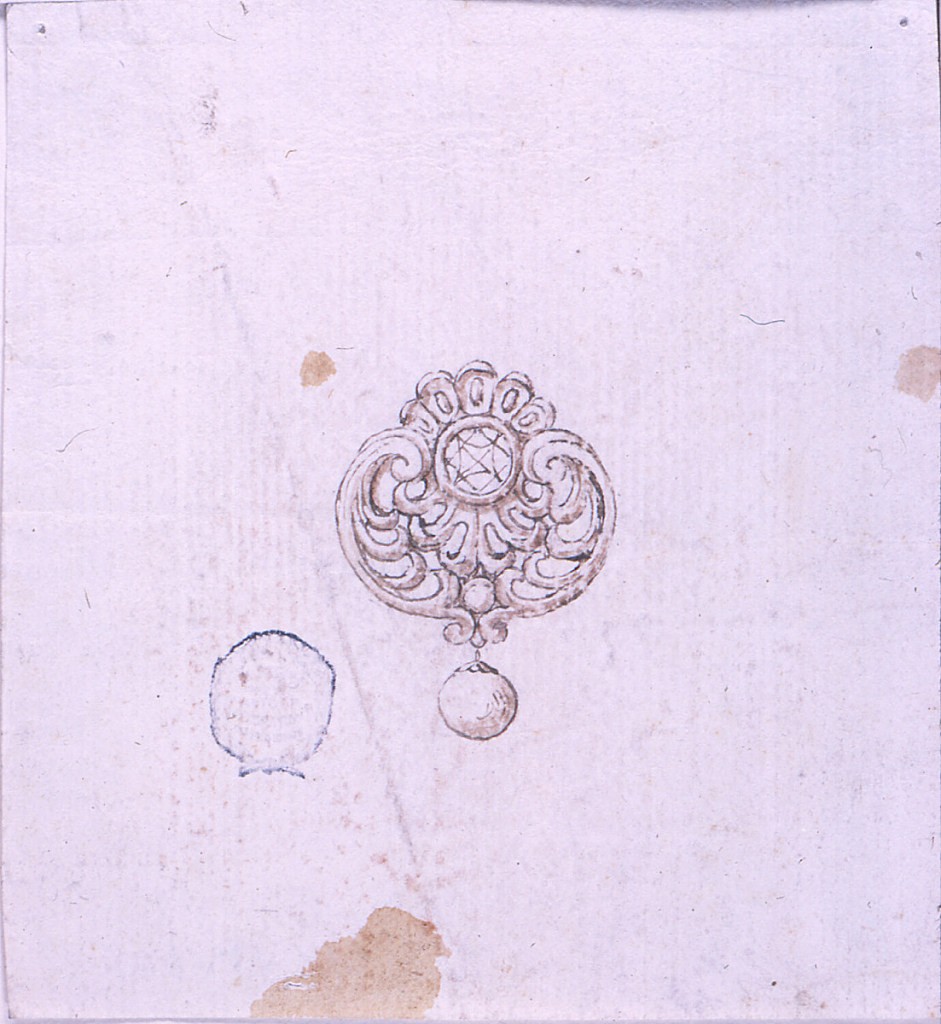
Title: Design for a Brooch
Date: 1830
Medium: Pen and ink, brush and sepia on paper
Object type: Drawing
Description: A circular escutcheon composed of scrollwork, containing a round diamond. Below, a pearl drop.